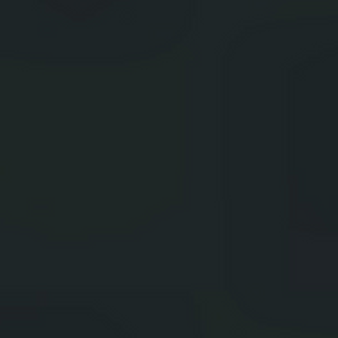
Label: other